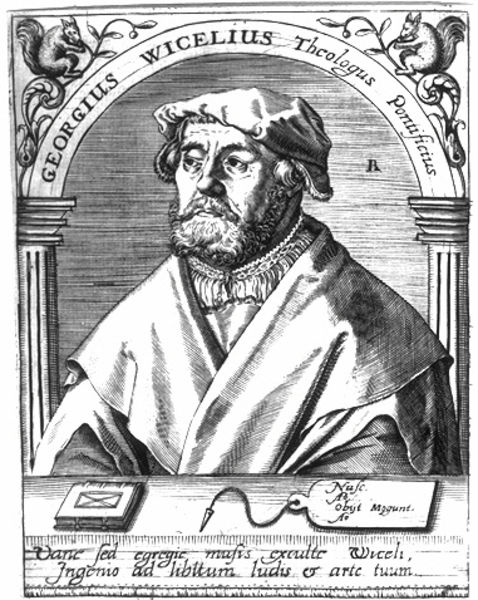
Titel: Bildnis des Georg Wicel
Künstler: Matthaeus (d.Ä.) Becker
Institution: (Seriendruck)
Schlagwörter: kopf, mann, schatten, umhang, fenster, grau, hut, mund, nase, schwarz, säulen, tisch, zeichnung, tier, tiere, mode, bart, kappe, mütze, schnurrbart, augen, band, bibel, gesicht, kragen, rahmen, vollbart, portrait, porträt, auge, gewand, kutte, mantel, brustbild, lippen, renaissance, deutschland, schärpe, schrift, bogen, graphik, papst, inschrift, robe, kritisch, seitenlicht, schild, arkade, buch, zettel, religion, druck, druckgraphik, schwarzweiss, stich, text, schriften, halbrund, seitenblick, anhänger, brief, priester, notizbuch, protestantismus, emblem, kupferstich, durck, christentum, georg, latein, lateinisch, motto, reformation, bried, theologe, eichhörnchen, humanismus, lemma, georgius, theologie, theologus, georgius wicelius, pontifikat, wicel, wicelius, r, proester, eichkätzchen, georg wicelius, gelehrtenportrait, alter mann kappe augen mantel brett